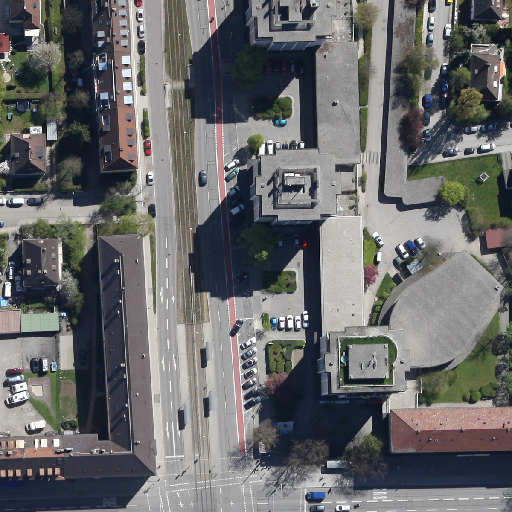
Referring expression: road